Question:
I want to make layout like the attached image but the problem is when I create media controller it doesn't appear below the video player instead it shows on the centre bottom of activity. I've tried to make mediacontroller in xml file but It doesn't work either and also tried this <URL> but it also doesn't work.
I am using android 4 tablet version.
Thankyou
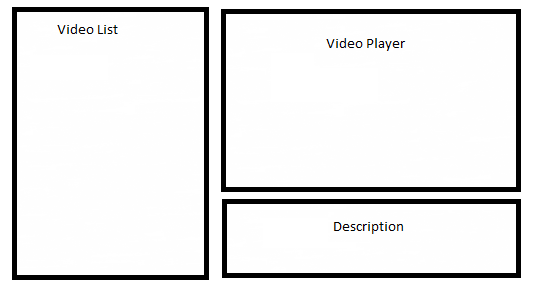
Answer: You can make your custom media control panel, use a bottom panel, add buttons of play,pause,stop etc. add that bottom panel layout where you you want by using 'layout gravity'. On the click on your custom play,pause, stop, forward etc buttons you can call 'mediaPlayer.play()', 'mediaPlayer.pause()' etc.
for this purpose, you will be needing to implement 'SurfaceHolder.callback' interface as follow:
'''
public class VideoViewActivity extends Activity implements SurfaceHolder.Callback
{
public boolean canPause()
{
// TODO Auto-generated method stub
Log.e("paused ","called");
return true;
}
public boolean canSeekBackward() {
// TODO Auto-generated method stub
return true;
}
public boolean canSeekForward() {
// TODO Auto-generated method stub
return true;
}
public int getBufferPercentage()
{
// TODO Auto-generated method stu
return 0;
}
public int getCurrentPosition()
{
// TODO Auto-generated method stub
return mMediaPlayer.getCurrentPosition();
}
public int getDuration()
{
// TODO Auto-generated method stub
return mMediaPlayer.getDuration();
}
public boolean isPlaying()
{
// TODO Auto-generated method stub
return mMediaPlayer.isPlaying();
}
public void pause() {
// TODO Auto-generated method stub
mMediaPlayer.pause();
}
public void seekTo(int pos) {
// TODO Auto-generated method stub
mMediaPlayer.seekTo(pos);
}
public void start()
{
// TODO Auto-generated method stub
mMediaPlayer.start();
}
'''
}
implementation of this interface will give you access to the media controlling functions(play,pause,seek etc).
Surface holder can be get as 'SurfaceHolder holder= surfaceView.getHolder();' and then 'mediaPlayer.setDisplay(holder)'
you would be declaring your surfaceView tag in your videoViewActivity's layout.
surface holder is the component that would be display the video stream of your video.
i hope this will help.